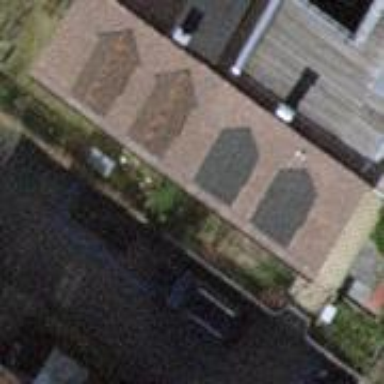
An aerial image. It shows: The building has gabled roof.